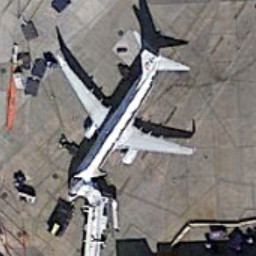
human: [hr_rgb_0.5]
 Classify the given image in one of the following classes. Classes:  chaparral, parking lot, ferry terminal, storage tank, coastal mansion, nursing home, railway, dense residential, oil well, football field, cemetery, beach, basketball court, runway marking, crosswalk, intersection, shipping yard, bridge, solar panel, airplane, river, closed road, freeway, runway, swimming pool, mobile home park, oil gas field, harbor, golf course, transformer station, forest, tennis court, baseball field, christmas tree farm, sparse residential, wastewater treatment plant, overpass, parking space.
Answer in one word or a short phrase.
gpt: airplane